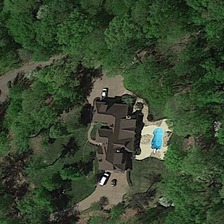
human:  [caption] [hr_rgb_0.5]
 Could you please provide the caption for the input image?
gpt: it is a smart houses with a swimming pool behind located in this wood .

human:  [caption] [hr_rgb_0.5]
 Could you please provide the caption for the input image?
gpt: here is a brown roof house with a swimming pool among trees .

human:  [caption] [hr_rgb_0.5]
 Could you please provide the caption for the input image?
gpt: here is a brown roof house with a swimming pool among trees .

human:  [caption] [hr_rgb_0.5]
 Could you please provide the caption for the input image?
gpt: here is a brown roof house with a swimming pool among trees .

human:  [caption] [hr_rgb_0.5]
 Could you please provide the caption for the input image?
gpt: a building with a swimming pool and two white cars is surrounded by many green trees .